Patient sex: F
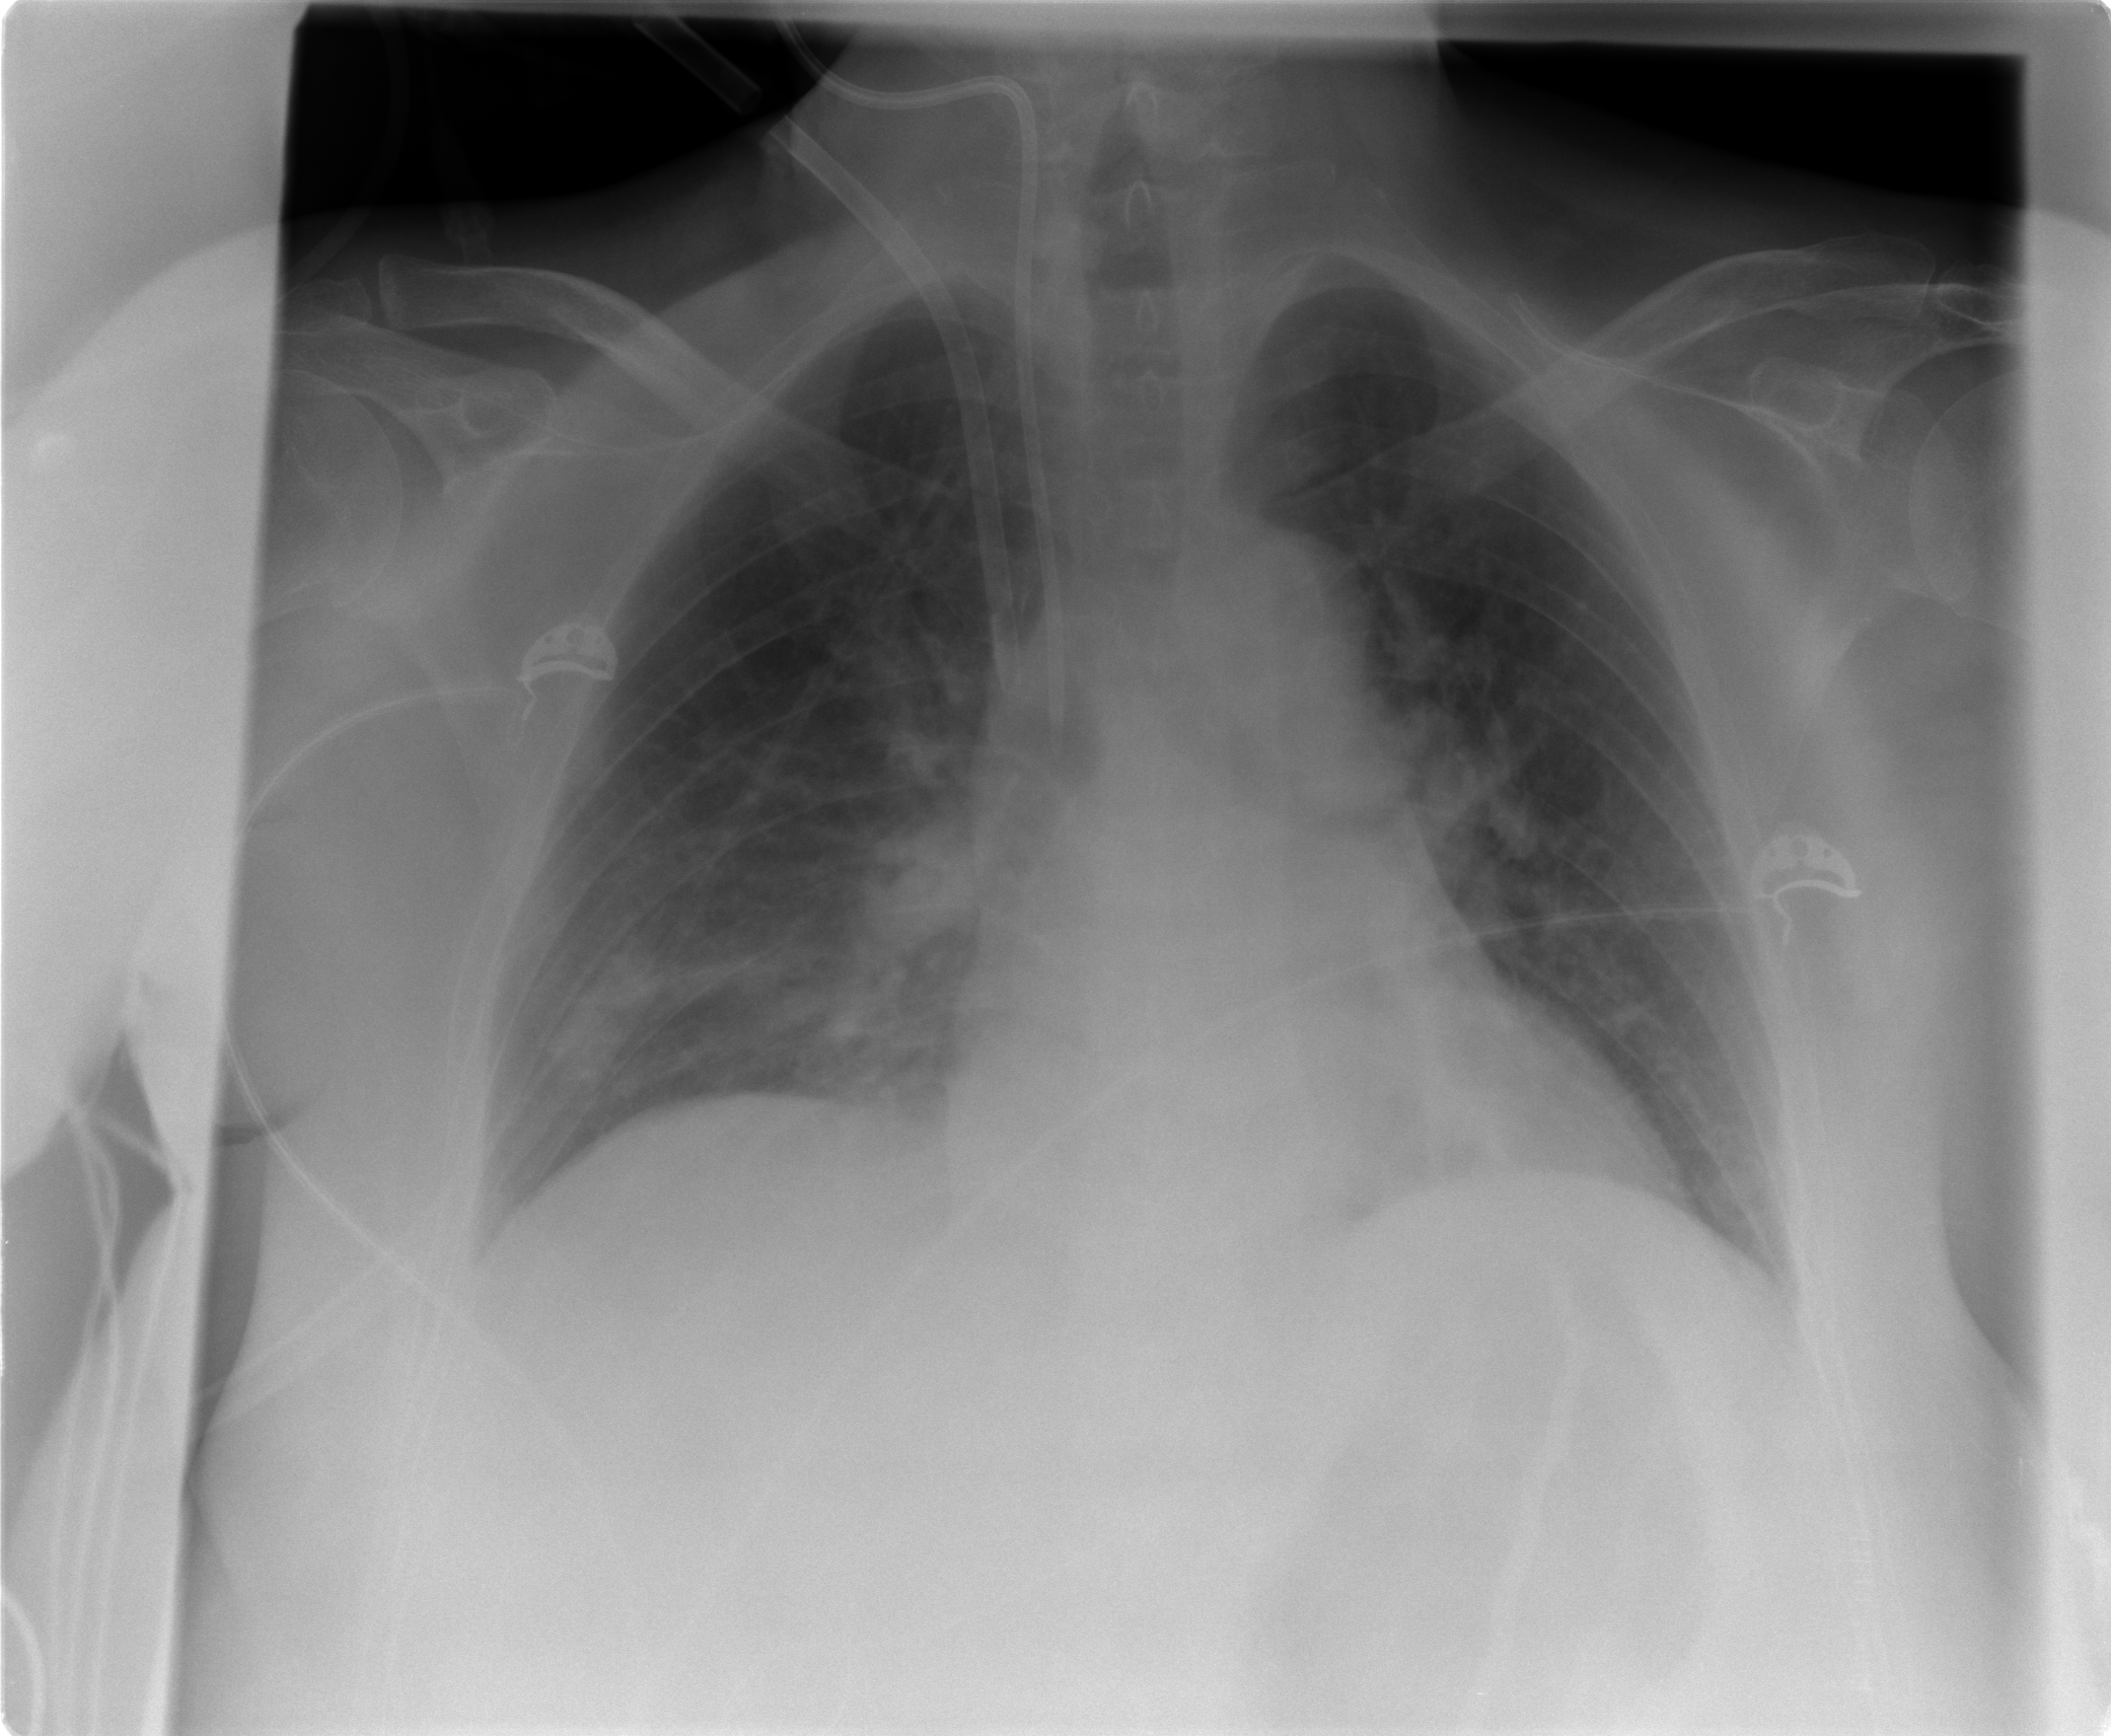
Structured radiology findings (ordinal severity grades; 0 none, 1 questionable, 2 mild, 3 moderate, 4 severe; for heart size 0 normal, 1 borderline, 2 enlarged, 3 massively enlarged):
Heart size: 0
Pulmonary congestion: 2
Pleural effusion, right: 0
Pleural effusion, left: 0
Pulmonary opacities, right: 0
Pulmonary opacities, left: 0
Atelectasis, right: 2
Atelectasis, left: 2